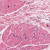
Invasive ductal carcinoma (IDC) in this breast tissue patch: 0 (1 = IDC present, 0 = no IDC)